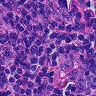
Metastatic tissue present: no